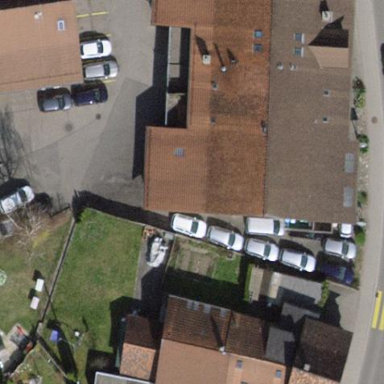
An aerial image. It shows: Building housing car repair shop.